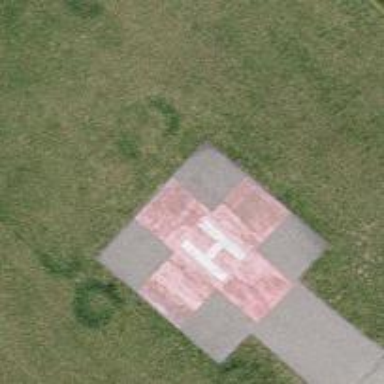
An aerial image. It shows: Image of helipad at airport.